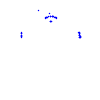
Particle: kaon